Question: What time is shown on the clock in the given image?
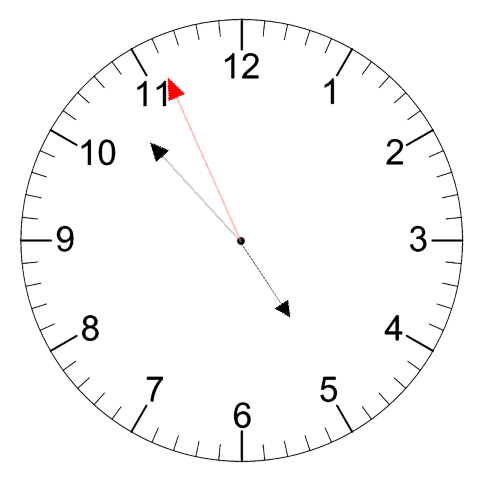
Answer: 04:52:56